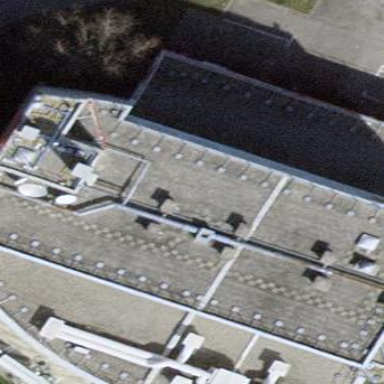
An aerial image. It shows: Hotel building.